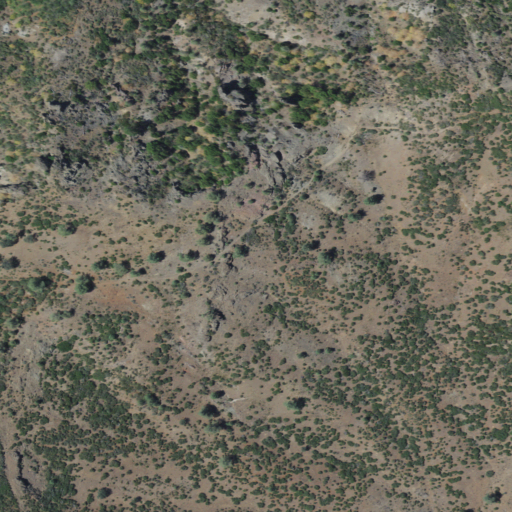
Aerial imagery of valley in California named Steep Hollow containing shrub and evergreen forest